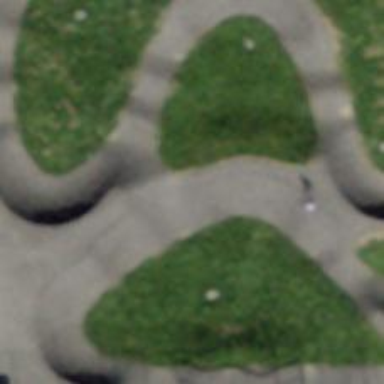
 it is pump track designed for cycling enthusiasts."